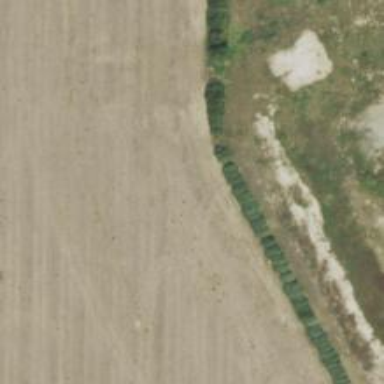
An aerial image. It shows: Row of trees in natural setting.